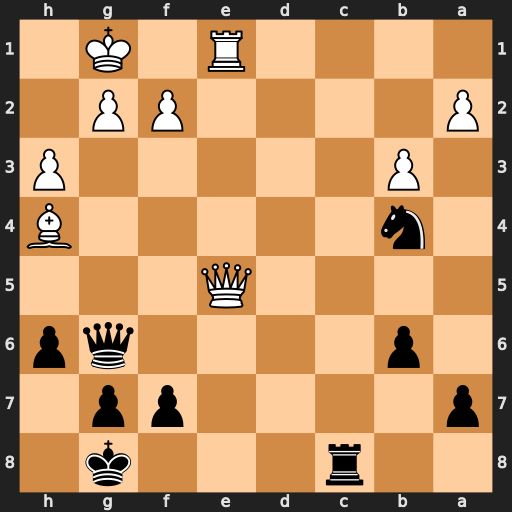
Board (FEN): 2r3k1/p4pp1/1p4qp/4Q3/1n5B/1P5P/P4PP1/4R1K1
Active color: b
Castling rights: -
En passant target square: -
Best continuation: Nd3 Qe8+ Rxe8